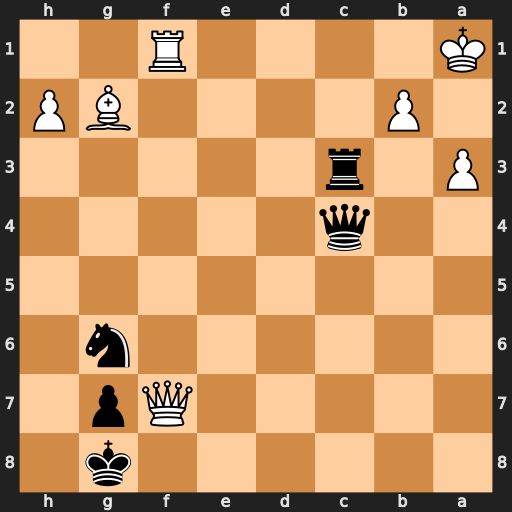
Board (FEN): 6k1/5Qp1/6n1/8/2q5/P1r5/1P4BP/K4R2
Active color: b
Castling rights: -
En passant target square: -
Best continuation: Qxf7 Rxf7 Rc1+ Ka2 Kxf7